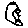
Label: moon